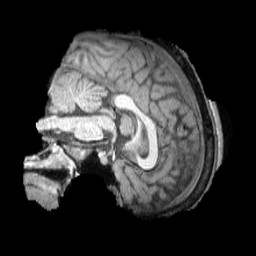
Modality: T1w
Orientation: sagittal